Question: I want in background I will show an webview. and on that webview on foreground i want to place another button. How to achieve the same. I can load the googlemap using map view. but unable to place a button on it. I am showing google map in an mapview.

Thanks
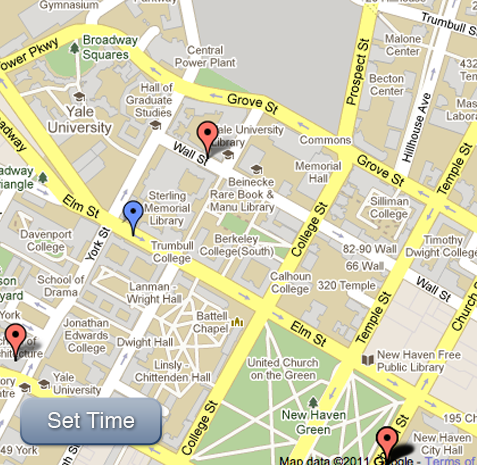
Answer: Thank you all. I got the solution by using Framelayout.
'''
<FrameLayout
android:layout_width="fill_parent"
android:layout_height="fill_parent"
android:layout_below="@+id/header"
android:layout_above="@+id/footer">
<WebView
android:id="@+id/GD_webview"
android:layout_width="fill_parent"
android:layout_height="fill_parent"
android:layout_above="@+id/footer" />
<Button
android:layout_centerVertical="true"
android:id="@+id/setTimeBtn"
android:layout_height="wrap_content"
android:layout_alignParentLeft="true"
android:layout_width="wrap_content"
android:background="@drawable/settime"
android:layout_gravity="bottom"
android:layout_marginBottom="15dip"></Button>
</FrameLayout
>
'''